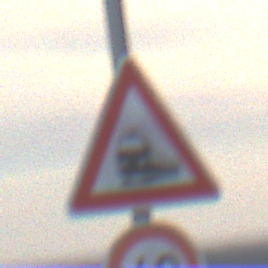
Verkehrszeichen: Bahnuebergang
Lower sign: Geschwindigkeit40
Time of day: SunriseSunset
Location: Outdoor (RoadRail)
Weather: PartlyCloudy
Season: NotSpecified
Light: Natural